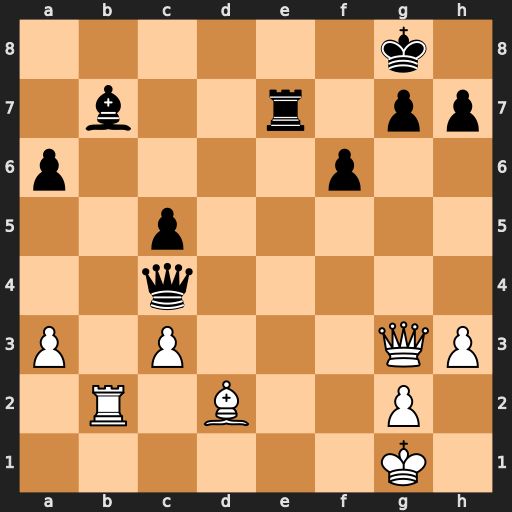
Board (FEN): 6k1/1b2r1pp/p4p2/2p5/2q5/P1P3QP/1R1B2P1/6K1
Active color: w
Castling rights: -
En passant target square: -
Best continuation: Qb8+ Kf7 Rxb7